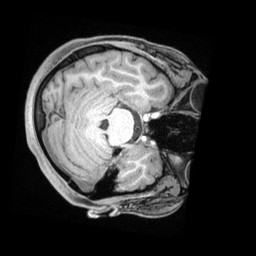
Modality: T1w
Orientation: axial
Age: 22
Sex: male
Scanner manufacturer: siemens
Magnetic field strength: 3 T
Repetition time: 1.68 s
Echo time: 0.00188 s